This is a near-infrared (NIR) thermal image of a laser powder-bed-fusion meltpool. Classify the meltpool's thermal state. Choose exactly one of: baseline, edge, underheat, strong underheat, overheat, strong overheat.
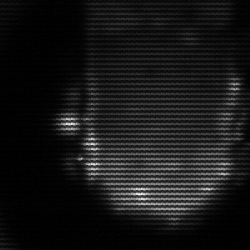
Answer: baseline